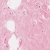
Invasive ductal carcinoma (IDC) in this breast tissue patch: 0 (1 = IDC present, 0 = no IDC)